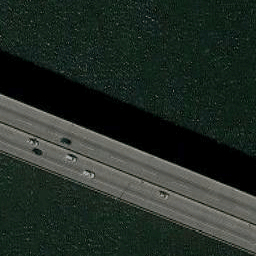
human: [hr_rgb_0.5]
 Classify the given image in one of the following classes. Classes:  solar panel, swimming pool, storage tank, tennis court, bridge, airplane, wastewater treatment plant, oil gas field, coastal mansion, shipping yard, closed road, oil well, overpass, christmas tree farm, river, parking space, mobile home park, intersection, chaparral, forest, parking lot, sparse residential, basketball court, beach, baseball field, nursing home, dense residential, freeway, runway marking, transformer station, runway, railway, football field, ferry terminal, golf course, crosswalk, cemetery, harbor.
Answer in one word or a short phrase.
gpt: bridge